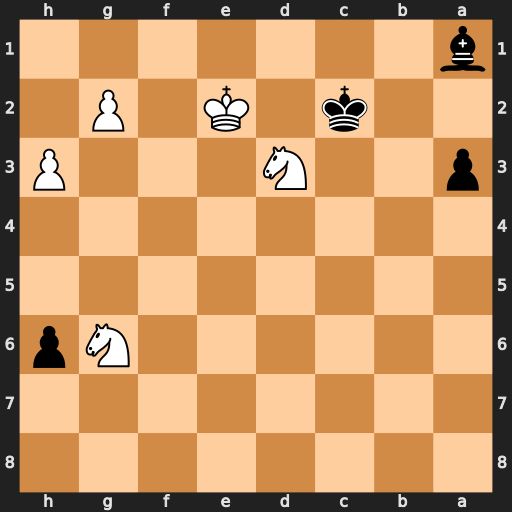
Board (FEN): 8/8/6Np/8/8/p2N3P/2k1K1P1/b7
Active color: b
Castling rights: -
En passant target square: -
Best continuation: Bc3 Ngf4 a2 Nd5 a1=Q